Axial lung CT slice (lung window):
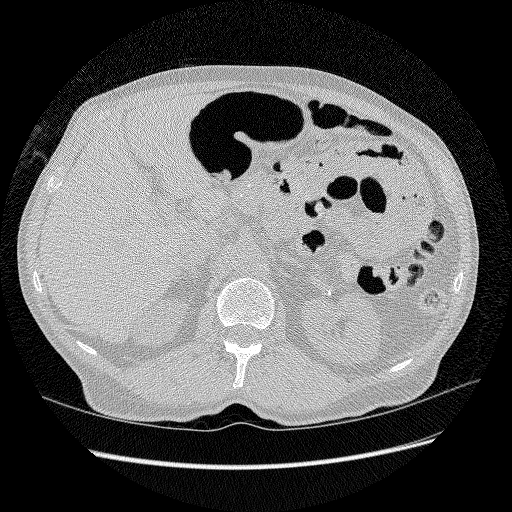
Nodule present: no